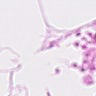
Metastatic tissue present: no